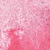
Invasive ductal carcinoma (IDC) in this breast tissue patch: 0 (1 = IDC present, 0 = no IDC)